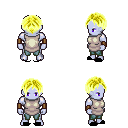
a pixel art fantasy rpg character, male body template, dark elf, purple skin, white tunic, teal pants, gold parted hairstyle, leather bracers, black slippers, four views (front, back, left, right), 2x2 character sprite sheet, small pixel art, hard edges, no anti-aliasing